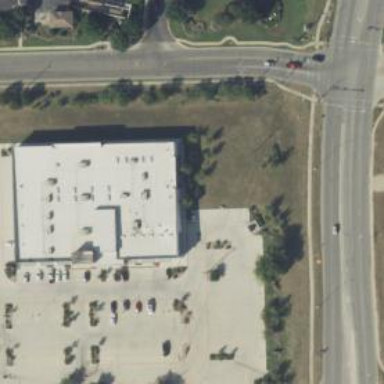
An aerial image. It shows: Building that houses fitness center.